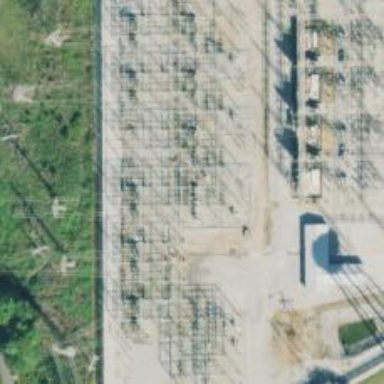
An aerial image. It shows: Switch for power supply.